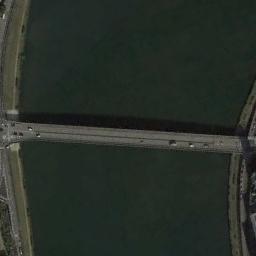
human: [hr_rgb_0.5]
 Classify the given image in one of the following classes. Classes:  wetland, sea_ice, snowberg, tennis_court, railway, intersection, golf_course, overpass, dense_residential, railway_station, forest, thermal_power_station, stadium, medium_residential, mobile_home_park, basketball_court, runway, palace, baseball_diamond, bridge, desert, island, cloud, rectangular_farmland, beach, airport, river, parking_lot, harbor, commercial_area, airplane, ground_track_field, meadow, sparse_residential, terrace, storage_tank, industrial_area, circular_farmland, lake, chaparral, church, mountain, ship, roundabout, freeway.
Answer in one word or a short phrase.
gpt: bridge